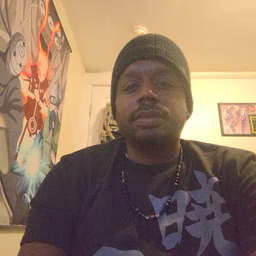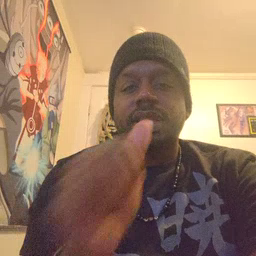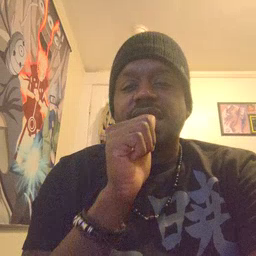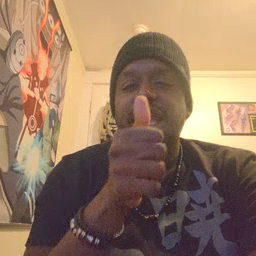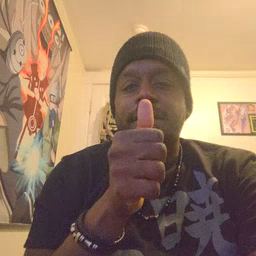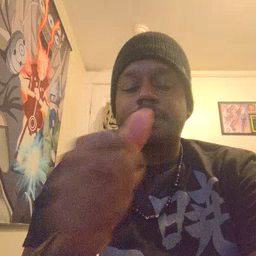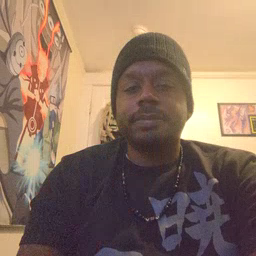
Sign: nuts